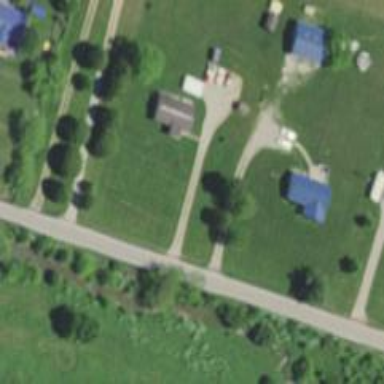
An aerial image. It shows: Driveway.